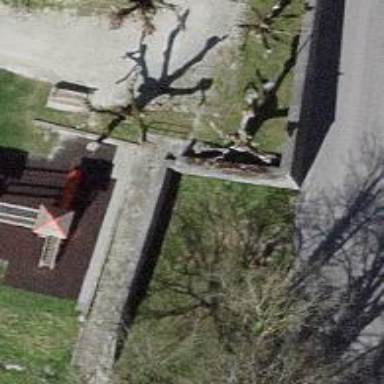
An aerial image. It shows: Tree in park.